Question: I have a customized listview which I've put it in a relative layout and there are some buttons and labels around it which this layout is stored in table_layout.xml file and in each row of the listview there are three textviews and one checkbox which these textboxes are going to be populated with the data extracted from the database in runtime and I wrote this layout in a separate xml file called cell.xml,but when I run the application the buttons and the textview in table_layout.xml overlap each other and also the listview. but the listview scrolls when the rows are being added to it.I couldn't find the reason,I'll be glad if you suggest me a solution.
Here is table_layout.xml
'''
<?xml version="1.0" encoding="utf-8"?>
<RelativeLayout
xmlns:android="http://schemas.android.com/apk/res/android"
android:orientation="vertical"
android:layout_width="fill_parent"
android:layout_height="fill_parent"
android:background="#000000"
>
<TextView
android:id="@+id/GOODNAME_CELL"
android:layout_width="180dp"
android:layout_height="wrap_content"
android:background="@drawable/border"
android:textSize="18dp"
android:text="Order"
android:paddingLeft="5dp"
android:layout_alignParentTop="true"
android:layout_alignParentLeft="true"
/>
<TextView
android:id="@+id/GOODUNITPRICE_CELL"
android:layout_width="180dp"
android:layout_height="wrap_content"
android:background="@drawable/border"
android:textSize="18dp"
android:text="Unit Price"
android:paddingLeft="5dp"
android:layout_alignParentTop="true"
android:layout_toRightOf="@id/GOODNAME_CELL"
/>
<TextView
android:id="@+id/QUANTITYCELL"
android:layout_width="120dp"
android:layout_height="wrap_content"
android:background="@drawable/border"
android:textSize="18dp"
android:text="Quantity"
android:paddingLeft="5dp"
android:layout_alignParentTop="true"
android:layout_toRightOf="@id/GOODUNITPRICE_CELL"
/>
<ListView
android:id="@android:id/list"
android:layout_width="fill_parent"
android:layout_height="wrap_content"
style="@style/CodeFont"
android:layout_alignParentLeft="true"
android:layout_below="@id/GOODUNITPRICE_CELL"
>
</ListView>
<TextView
android:id="@+id/TotalPriceTextview"
android:layout_width="600dp"
android:layout_height="wrap_content"
android:text=""
android:layout_below="@android:id/list"
android:layout_centerHorizontal="true"
android:background="@drawable/back"
android:textColor="#FFFFFF"
android:textSize="20dp"
/>
<Button
android:id="@+id/DeleteSelectedGoodsButton"
android:layout_width="150dp"
android:layout_height="45dp"
android:text="@string/DeleteSelectedGoods"
android:layout_alignParentBottom="true"
android:layout_alignParentLeft="true"
/>
<Button
android:id="@+id/ConfirmDelete"
android:layout_width="150dp"
android:layout_height="45dp"
android:text="@string/ConfirmDeleteButton"
android:layout_alignParentBottom="true"
android:layout_centerHorizontal="true"
/>
<Button
android:id="@+id/CancelButton"
android:layout_width="150dp"
android:layout_height="45dp"
android:text="@string/CancelButton"
android:layout_alignParentBottom="true"
android:layout_alignParentRight="true"
/>
</RelativeLayout>
'''
Here is cell.xml
'''
<?xml version="1.0" encoding="utf-8" ?>
<LinearLayout
xmlns:android="http://schemas.android.com/apk/res/android"
android:layout_height="wrap_content"
android:layout_width="fill_parent"
android:paddingTop="4dip"
android:paddingBottom="6dip"
android:orientation="horizontal"
android:background="#000000"
android:layout_marginRight="5dp"
>
<TextView
android:id="@+id/GOOD_NAME_CELL"
android:layout_width="110dp"
android:layout_height="55dp"
android:layout_weight="1"
android:textSize="18dp"
android:textColor="#FFFFFF"
android:paddingLeft="5dp"
/>
<TextView
android:id="@+id/GOOD_UNITPRICE_CELL"
android:layout_width="110dp"
android:layout_height="55dp"
android:layout_weight="1"
android:textSize="18dp"
android:textColor="#FFFFFF"
android:paddingLeft="5dp"
/>
<TextView
android:id="@+id/QUANTITY_CELL"
android:layout_width="80dp"
android:layout_height="55dp"
android:layout_weight="1"
android:textSize="18dp"
android:paddingLeft="5dp"
android:textColor="#FFFFFF"
/>
<CheckBox
android:layout_width="40dp"
android:layout_height="40dp"
android:id="@+id/ChkOrder"
android:layout_marginRight="15dp"
android:clickable="true"
android:focusable="false"
/>
</LinearLayout>
'''
And here is the screenshot:

Code.java:
'''
package com.example.nfc;
import java.text.DecimalFormat;
import java.text.NumberFormat;
import java.util.ArrayList;
import java.util.HashMap;
import java.util.Locale;
import java.util.Map;
import com.example.nfc.ExternalDbOpenHelper;
import android.R.integer;
import android.R.string;
import android.app.AlertDialog;
import android.app.ListActivity;
import android.content.Intent;
import android.database.Cursor;
import android.database.sqlite.SQLiteDatabase;
import android.os.Bundle;
import android.support.v4.widget.SimpleCursorAdapter;
import android.util.SparseBooleanArray;
import android.view.KeyEvent;
import android.view.LayoutInflater;
import android.view.View;
import android.view.ViewGroup;
import android.view.WindowManager;
import android.view.View.OnClickListener;
import android.widget.AdapterView;
import android.widget.AdapterView.OnItemClickListener;
import android.widget.ArrayAdapter;
import android.widget.Button;
import android.widget.CheckBox;
import android.widget.LinearLayout;
import android.widget.ListAdapter;
import android.widget.ListView;
import android.widget.SimpleAdapter;
import android.widget.TextView;
import android.widget.Toast;
public class PrepopSqliteDbActivity extends ListActivity {
private static final String DB_NAME = "NFC.sqlite";
//------------------------------------------------------------
private static final String TABLE_NAME = "Tbl_Goods";
private static final String GOOD_ID = "Good_ID";
private static final String CART_ID = "Cart_ID";
private static final String GOOD_NAME = "Good_Name";
private static final String GOOD_UNITPRICE = "Good_UnitPrice";
private static final String QUANTITY = "Quantity";
Cursor goodsCursor;
private SQLiteDatabase database;
private ListView listView;
int checkedItemPosition;
ArrayList<HashMap<String, String>> goods=new ArrayList<HashMap<String,String>>();
HashMap<String, String> map;
@Override
public void onCreate(Bundle savedInstanceState) {
super.onCreate(savedInstanceState);
setContentView(R.layout.table_layout);
//-------------------------------------------------------
ExternalDbOpenHelper dbOpenHelper = new ExternalDbOpenHelper(this, DB_NAME);
database = dbOpenHelper.openDataBase();
//--------------------------------------
fillgoods();
ShowTotalPrice() ;
setUpList();
//////Delete Button
Button DeleteGoods=(Button)findViewById(R.id.DeleteSelectedGoodsButton);
DeleteGoods.setOnClickListener(new OnClickListener() {
public void onClick(View v) {
/** Getting the position of the currently selected item**/
DeleteCheckedItem(checkedItemPosition);
Toast.makeText(getApplicationContext(),"The selected order has been deleted successfully.", Toast.LENGTH_SHORT).show();
finish();
startActivity(getIntent());
}
});
///Confirm Button
Button btnConfirm=(Button)findViewById(R.id.ConfirmDelete);
btnConfirm.setOnClickListener(new OnClickListener() {
public void onClick(View v) {
//ShowTotalPrice();
}
});
///Cancel Button
Button btnCancel=(Button)findViewById(R.id.CancelButton);
btnCancel.setOnClickListener(new OnClickListener() {
public void onClick(View arg0) {
finish();
}
});
//ListView OnItemClickListener
listView.setOnItemClickListener(new OnItemClickListener() {
public void onItemClick(AdapterView<?> parent, View view, int position,
long id) {
CheckBox cbx = (CheckBox)view.findViewById(R.id.ChkOrder);
int firstPosition = listView.getFirstVisiblePosition();
for(int i=firstPosition;i<listView.getCount();i++){
View v=listView.getChildAt(i);
cbx = (CheckBox)v.findViewById(R.id.ChkOrder);
if(cbx.isChecked()){
Toast.makeText(getApplicationContext(),
"Checked position " + goods.get(i),
Toast.LENGTH_SHORT).show();
checkedItemPosition=i;
}
}
}
});
}
private void setUpList() {
setListAdapter(new SimpleAdapter(this, goods, R.layout.cells,
new String[]{GOOD_NAME,GOOD_UNITPRICE,QUANTITY},
new int[]{R.id.GOOD_NAME_CELL,R.id.GOOD_UNITPRICE_CELL,
R.id.QUANTITY_CELL}));
//---------------------------------layout------------------------------------
listView = getListView();
listView.setChoiceMode(ListView.CHOICE_MODE_SINGLE);
///////////////////////
View footer = LayoutInflater.from(this).inflate(
R.layout.footer, null);
listView.addFooterView(footer);
///////////////////////////////////////
}
private void DeleteCheckedItem(int chkPosition)
{
String strName=goods.get(chkPosition).get(GOOD_NAME);
String strPrice=goods.get(chkPosition).get(GOOD_UNITPRICE);
String strQuantity=goods.get(chkPosition).get(QUANTITY);
String whereClause = "GOOD_NAME = ? AND GOOD_UNITPRICE= ? AND QUANTITY= ?";
String[] whereArgs = {strName,strPrice,strQuantity};
database.delete(TABLE_NAME, whereClause, whereArgs);
fillgoods();
}
//--------------------------------------------------------------------
private void fillgoods() {
goods = new ArrayList<HashMap<String, String>>();
Cursor goodsCursor = database.query(TABLE_NAME,
new String[]
{GOOD_ID,CART_ID,GOOD_NAME,GOOD_UNITPRICE,QUANTITY},
null, null, null, null
, GOOD_NAME);
String[] goodsTable=new String[]
{GOOD_NAME,GOOD_UNITPRICE,QUANTITY};
goodsCursor.moveToFirst();
String[] names=new String[1000];
if(!goodsCursor.isAfterLast()) {
do {
int i=0;
names[i] = goodsCursor.getString(2);
names[i+1]=goodsCursor.getString(3);
names[i+2]=goodsCursor.getString(4);
map=new HashMap<String, String>();
map.put(goodsTable[i],names[i]);
map.put(goodsTable[i+1], names[i+1]);
map.put(goodsTable[i+2], names[i+2]);
goods.add(map);
} while (goodsCursor.moveToNext());
}
goodsCursor.close();
}
/////////////////////////////////////////////////////
//////////////Home And Back Button
@Override
public void onAttachedToWindow() {
this.getWindow().setType(WindowManager.LayoutParams.TYPE_KEYGUARD);
super.onAttachedToWindow();
}
@Override
public boolean onKeyDown(int keyCode, KeyEvent event) {
if(keyCode == KeyEvent.KEYCODE_HOME)
BackToMainIntent();
else if(keyCode==KeyEvent.KEYCODE_BACK)
{
BackToMainIntent();
}
return false;
}
public void BackToMainIntent()
{
Intent intent = new Intent(this, Main.class);
intent.addFlags(Intent.FLAG_ACTIVITY_CLEAR_TOP);
startActivity(intent);
}
}
'''
Logcat:
'''
02-16 11:26:51.171: E/AndroidRuntime(222): Uncaught handler: thread main exiting due to uncaught exception
02-16 11:26:51.182: E/AndroidRuntime(222): java.lang.RuntimeException: Unable to start activity ComponentInfo{com.example.nfc/com.example.nfc.PrepopSqliteDbActivity}: java.lang.NullPointerException
02-16 11:26:51.182: E/AndroidRuntime(222): at android.app.ActivityThread.performLaunchActivity(ActivityThread.java:2496)
02-16 11:26:51.182: E/AndroidRuntime(222): at android.app.ActivityThread.handleLaunchActivity(ActivityThread.java:2512)
02-16 11:26:51.182: E/AndroidRuntime(222): at android.app.ActivityThread.access$2200(ActivityThread.java:119)
02-16 11:26:51.182: E/AndroidRuntime(222): at android.app.ActivityThread$H.handleMessage(ActivityThread.java:1863)
02-16 11:26:51.182: E/AndroidRuntime(222): at android.os.Handler.dispatchMessage(Handler.java:99)
02-16 11:26:51.182: E/AndroidRuntime(222): at android.os.Looper.loop(Looper.java:123)
02-16 11:26:51.182: E/AndroidRuntime(222): at android.app.ActivityThread.main(ActivityThread.java:4363)
02-16 11:26:51.182: E/AndroidRuntime(222): at java.lang.reflect.Method.invokeNative(Native Method)
02-16 11:26:51.182: E/AndroidRuntime(222): at java.lang.reflect.Method.invoke(Method.java:521)
02-16 11:26:51.182: E/AndroidRuntime(222): at com.android.internal.os.ZygoteInit$MethodAndArgsCaller.run(ZygoteInit.java:860)
02-16 11:26:51.182: E/AndroidRuntime(222): at com.android.internal.os.ZygoteInit.main(ZygoteInit.java:618)
02-16 11:26:51.182: E/AndroidRuntime(222): at dalvik.system.NativeStart.main(Native Method)
02-16 11:26:51.182: E/AndroidRuntime(222): Caused by: java.lang.NullPointerException
02-16 11:26:51.182: E/AndroidRuntime(222): at com.example.nfc.PrepopSqliteDbActivity.ShowTotalPrice(PrepopSqliteDbActivity.java:164)
02-16 11:26:51.182: E/AndroidRuntime(222): at com.example.nfc.PrepopSqliteDbActivity.onCreate(PrepopSqliteDbActivity.java:79)
02-16 11:26:51.182: E/AndroidRuntime(222): at android.app.Instrumentation.callActivityOnCreate(Instrumentation.java:1047)
02-16 11:26:51.182: E/AndroidRuntime(222): at android.app.ActivityThread.performLaunchActivity(ActivityThread.java:2459)
02-16 11:26:51.182: E/AndroidRuntime(222): ... 11 more
02-16 11:26:51.192: I/Process(51): Sending signal. PID: 222 SIG: 3
02-16 11:26:51.192: I/dalvikvm(222): threadid=7: reacting to signal 3
02-16 11:26:51.202: E/dalvikvm(222): Unable to open stack trace file '/data/anr/traces.txt': Permission denied
02-16 11:26:51.373: I/ARMAssembler(51): generated scanline__00000077:03515104_00000000_00000000 [ 33 ipp] (47 ins) at [0x4e2f38:0x4e2ff4] in 383010 ns
'''
Thanks in advance
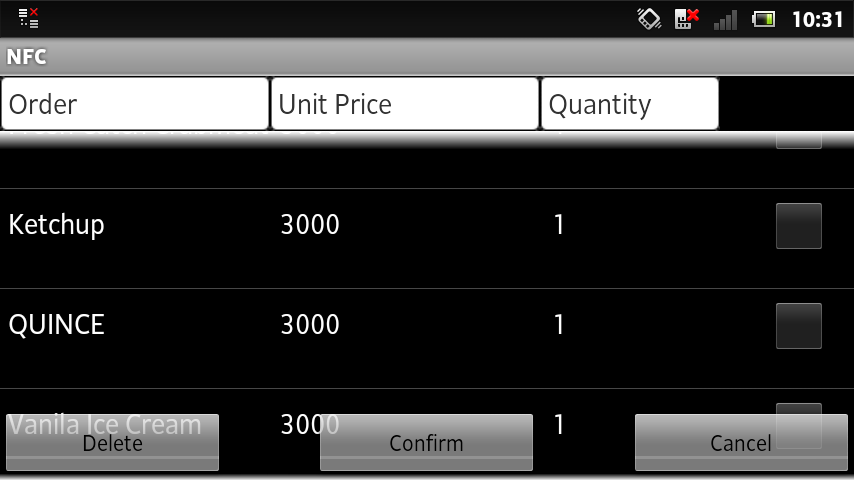
Answer: there is two solutions:
you can put the tree buttons with textview in a linearlayout and put this linearlayout at the botton of the xml layout
### In this case the buttons won't scroll with the items
'''
<Linearlayout layout_width= "fill_parent"
layout_hight = "warp_conetent"
orentation = "horizantally"
alighparentbotton = "true"
>
<TextView
android:id="@+id/TotalPriceTextview"
android:layout_width="600dp"
android:layout_height="wrap_content"
android:text=""
android:background="@drawable/back"
android:textColor="#FFFFFF"
android:textSize="20dp"
/>
<Button
android:id="@+id/DeleteSelectedGoodsButton"
android:layout_width="150dp"
android:layout_height="45dp"
android:text="@string/DeleteSelectedGoods"
/>
<Button
android:id="@+id/ConfirmDelete"
android:layout_width="150dp"
android:layout_height="45dp"
android:text="@string/ConfirmDeleteButton"
/>
<Button
android:id="@+id/CancelButton"
android:layout_width="150dp"
android:layout_height="45dp"
android:text="@string/CancelButton"
android:layout_alignParentBottom="true"
android:layout_alignParentRight="true"
/>
</linearlayout>
'''
you can use put these three buttons and textview in a footer and add this footer to the listview
'''
View footer = LayoutInflater.from(this).inflate(
R.layout.footer, null);
yourListView.addFooterView(footer);
'''
### footer.xml
'''
<RelativeLayout
xmlns:android="http://schemas.android.com/apk/res/android"
android:orientation="vertical"
android:layout_width="fill_parent"
android:layout_height="fill_parent"
android:background="#000000"
>
<TextView
android:id="@+id/TotalPriceTextview"
android:layout_width="600dp"
android:layout_height="wrap_content"
android:text=""
android:layout_below="@android:id/list"
android:layout_centerHorizontal="true"
android:background="@drawable/back"
android:textColor="#FFFFFF"
android:textSize="20dp"
/>
<Button
android:id="@+id/DeleteSelectedGoodsButton"
android:layout_width="150dp"
android:layout_height="45dp"
android:text="@string/DeleteSelectedGoods"
android:layout_alignParentBottom="true"
android:layout_alignParentLeft="true"
/>
<Button
android:id="@+id/ConfirmDelete"
android:layout_width="150dp"
android:layout_height="45dp"
android:text="@string/ConfirmDeleteButton"
android:layout_alignParentBottom="true"
android:layout_centerHorizontal="true"
/>
<Button
android:id="@+id/CancelButton"
android:layout_width="150dp"
android:layout_height="45dp"
android:text="@string/CancelButton"
android:layout_alignParentBottom="true"
android:layout_alignParentRight="true"
/>
</RelativeLayout>
'''
### after your edit
'''
package com.stackoverflow.questions;
import java.util.ArrayList;
import java.util.List;
import android.app.Activity;
import android.os.Bundle;
import java.text.DecimalFormat;
import java.text.NumberFormat;
import java.util.ArrayList;
import java.util.HashMap;
import java.util.Locale;
import java.util.Map;
import android.R.integer;
import android.R.string;
import android.app.AlertDialog;
import android.app.ListActivity;
import android.content.Intent;
import android.database.Cursor;
import android.database.sqlite.SQLiteDatabase;
import android.os.Bundle;
import android.util.SparseBooleanArray;
import android.view.KeyEvent;
import android.view.LayoutInflater;
import android.view.View;
import android.view.ViewGroup;
import android.view.WindowManager;
import android.view.View.OnClickListener;
import android.widget.AdapterView;
import android.widget.AdapterView.OnItemClickListener;
import android.widget.ArrayAdapter;
import android.widget.Button;
import android.widget.CheckBox;
import android.widget.LinearLayout;
import android.widget.ListAdapter;
import android.widget.ListView;
import android.widget.SimpleAdapter;
import android.widget.TextView;
import android.widget.Toast;
public class StackActivity extends Activity {
private static final String DB_NAME = "NFC.sqlite";
// ------------------------------------------------------------
private static final String TABLE_NAME = "Tbl_Goods";
private static final String GOOD_ID = "Good_ID";
private static final String CART_ID = "Cart_ID";
private static final String GOOD_NAME = "Good_Name";
private static final String GOOD_UNITPRICE = "Good_UnitPrice";
private static final String QUANTITY = "Quantity";
Cursor goodsCursor;
private SQLiteDatabase database;
private ListView listViewsssss;
int checkedItemPosition;
ArrayList<HashMap<String, String>> goods = new ArrayList<HashMap<String, String>>();
HashMap<String, String> map;
@Override
public void onCreate(Bundle savedInstanceState) {
super.onCreate(savedInstanceState);
setContentView(R.layout.table_layout);
// fillgoods();
setUpList();
}
private void setUpList() {
listViewsssss = (ListView) findViewById(R.id.list);
View footer = LayoutInflater.from(this).inflate(R.layout.footer, null);
listViewsssss.addFooterView(footer);
listViewsssss.setAdapter(new SimpleAdapter(this, goods, R.layout.cell,
new String[] { GOOD_NAME, GOOD_UNITPRICE, QUANTITY },
new int[] { R.id.GOOD_NAME_CELL, R.id.GOOD_UNITPRICE_CELL,
R.id.QUANTITY_CELL }));
// ---------------------------------layout------------------------------------
listViewsssss.setChoiceMode(ListView.CHOICE_MODE_SINGLE);
// /////////////////////
// /////////////////////////////////////
}
// --------------------------------------------------------------------
@Override
public void onAttachedToWindow() {
this.getWindow().setType(WindowManager.LayoutParams.TYPE_KEYGUARD);
super.onAttachedToWindow();
}
@Override
public boolean onKeyDown(int keyCode, KeyEvent event) {
if (keyCode == KeyEvent.KEYCODE_HOME)
BackToMainIntent();
else if (keyCode == KeyEvent.KEYCODE_BACK) {
BackToMainIntent();
}
return false;
}
public void BackToMainIntent() {
Intent intent = new Intent(this, StackActivity.class);
intent.addFlags(Intent.FLAG_ACTIVITY_CLEAR_TOP);
startActivity(intent);
}
}
'''

### I changed the footer to
'''
<LinearLayout xmlns:android="http://schemas.android.com/apk/res/android"
android:layout_width="fill_parent"
android:layout_height="fill_parent"
android:background="#000000"
android:orientation="horizontal" >
<TextView
android:id="@+id/TotalPriceTextview"
android:layout_width="wrap_content"
android:layout_height="wrap_content"
android:text="asdf"
android:textColor="#FFFFFF"
android:textSize="20dp" />
<Button
android:id="@+id/DeleteSelectedGoodsButton"
android:layout_width="wrap_content"
android:layout_height="45dp"
android:text="asdf" />
<Button
android:id="@+id/ConfirmDelete"
android:layout_width="wrap_content"
android:layout_height="45dp"
android:text="sdaf" />
<Button
android:id="@+id/CancelButton"
android:layout_width="wrap_content"
android:layout_height="45dp"
android:text="asdf" />
</LinearLayout>
'''